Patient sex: M
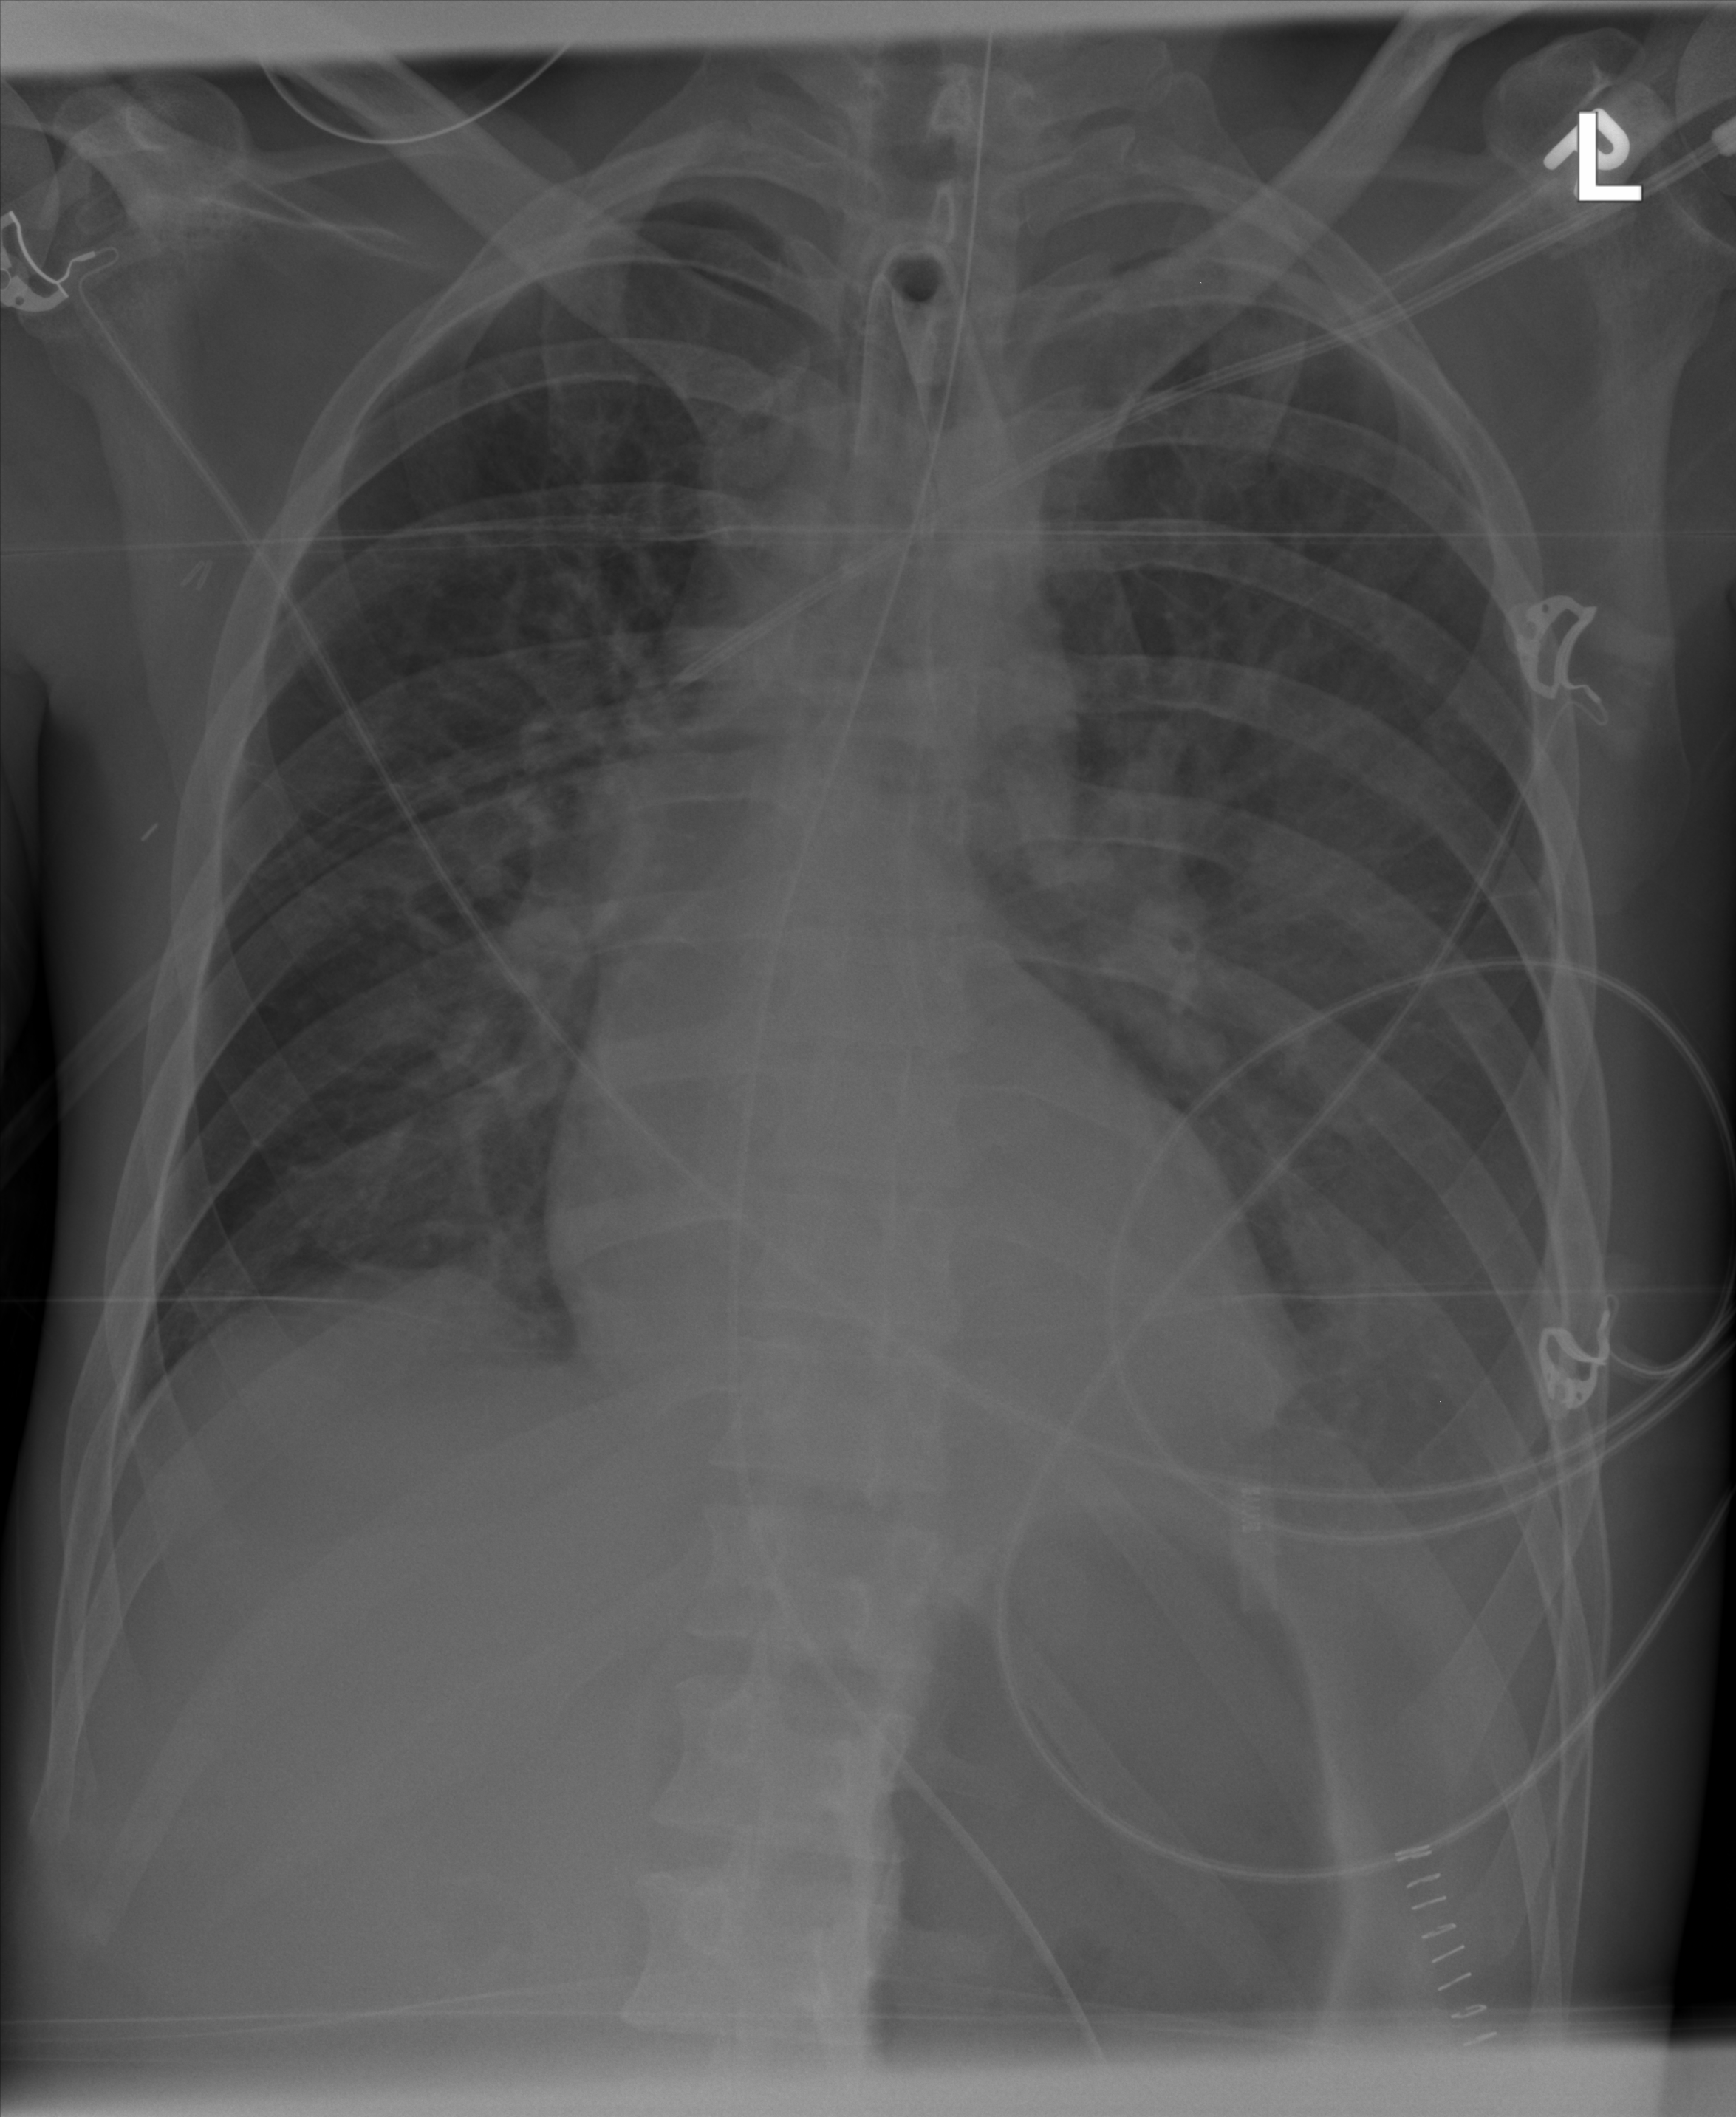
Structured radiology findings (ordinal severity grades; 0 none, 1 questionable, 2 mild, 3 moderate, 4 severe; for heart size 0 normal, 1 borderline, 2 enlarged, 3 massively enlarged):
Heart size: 0
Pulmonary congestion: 0
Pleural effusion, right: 0
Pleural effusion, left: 2
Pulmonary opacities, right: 0
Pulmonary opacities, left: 0
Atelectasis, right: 2
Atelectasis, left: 2